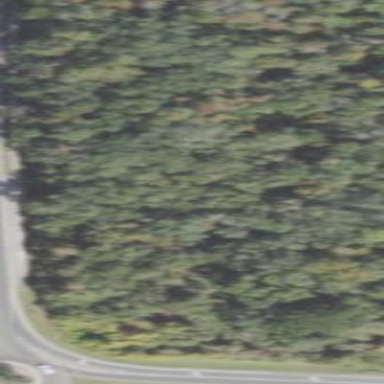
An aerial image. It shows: Mixed woodland with various types of leaves.